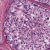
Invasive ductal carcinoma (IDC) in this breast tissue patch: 0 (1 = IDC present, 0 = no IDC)